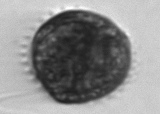
Label: Alexandrium_catenella